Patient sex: M
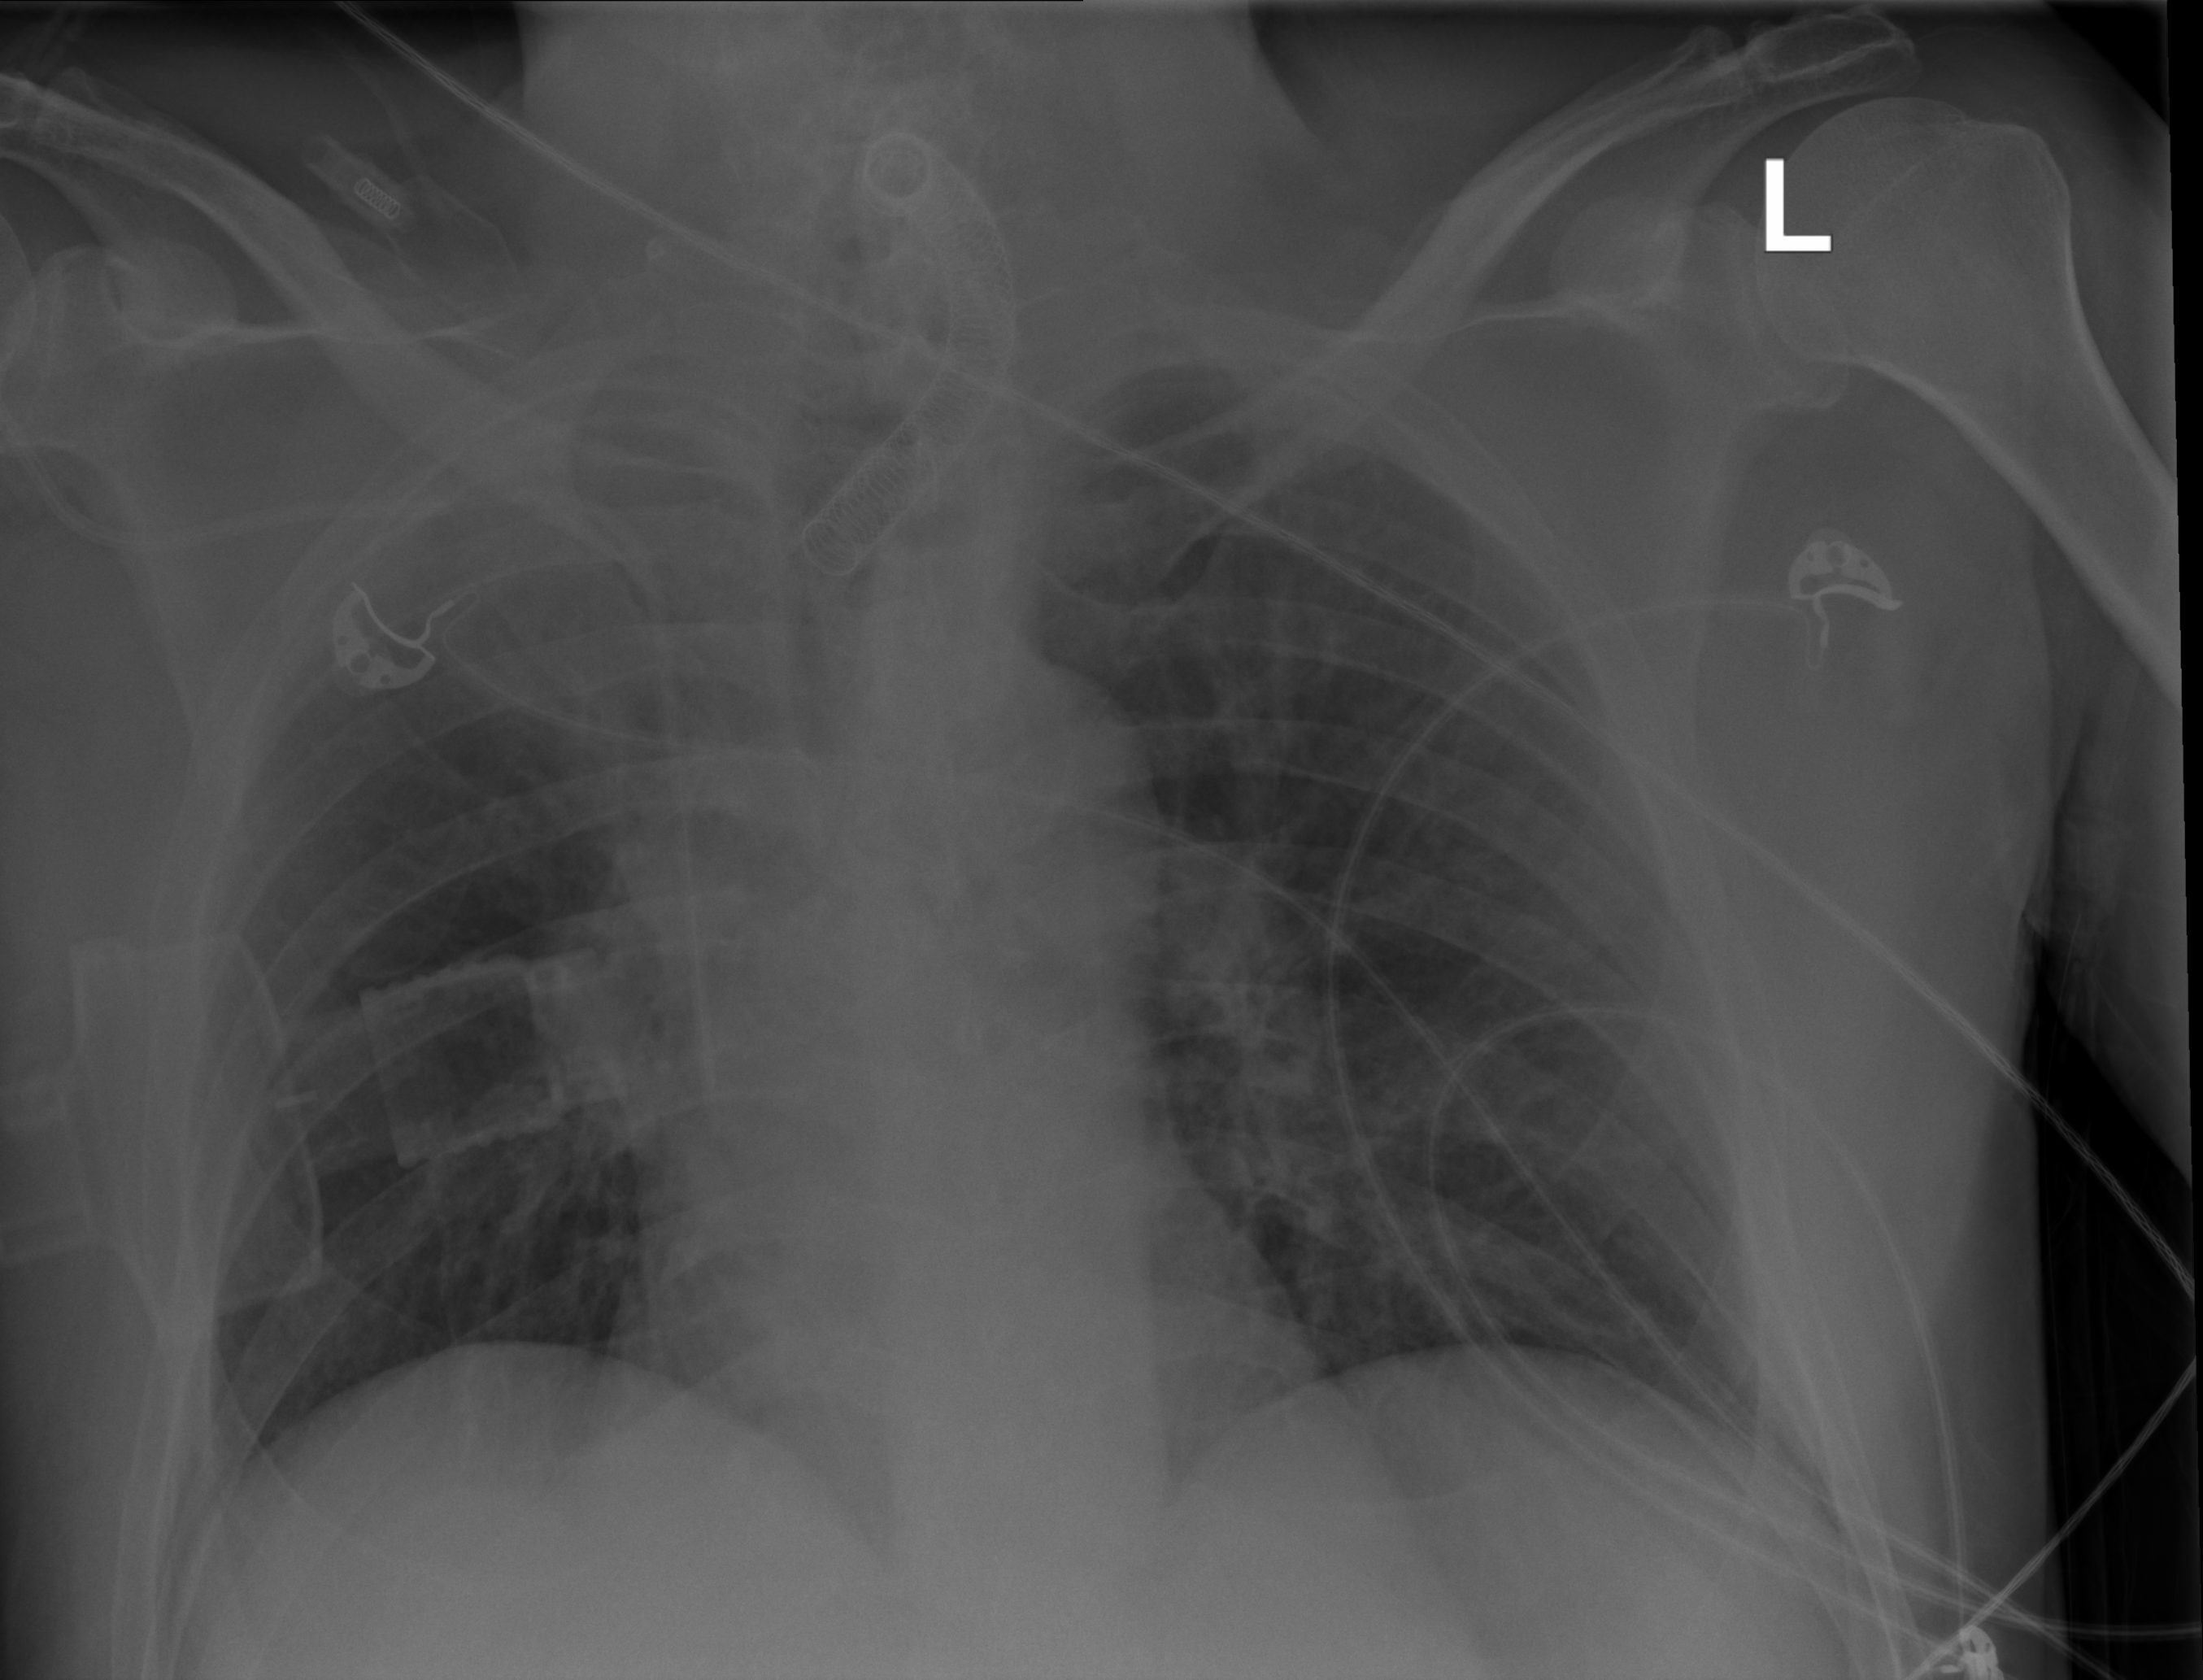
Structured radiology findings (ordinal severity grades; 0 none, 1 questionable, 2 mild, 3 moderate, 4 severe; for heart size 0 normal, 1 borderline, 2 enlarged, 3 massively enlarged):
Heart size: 1
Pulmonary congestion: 0
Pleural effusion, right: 2
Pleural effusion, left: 0
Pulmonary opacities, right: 0
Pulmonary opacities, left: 0
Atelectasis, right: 2
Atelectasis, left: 0